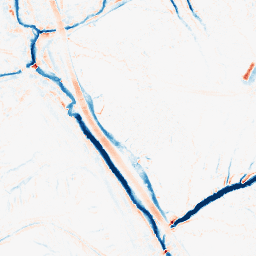
Category: morphological
Decomposition family: tophat_combined
Decomposition parameters: size: 5
Upsampling method: sinc_hamming
Upsampling parameters: scale: 4
kernel_size: 16
Upsampling scale: 4